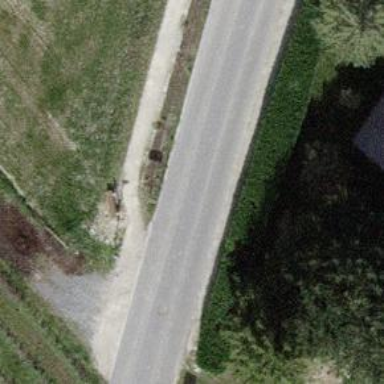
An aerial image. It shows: Asphalt road classified as tertiary.